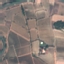
Land use / land cover class: PermanentCrop